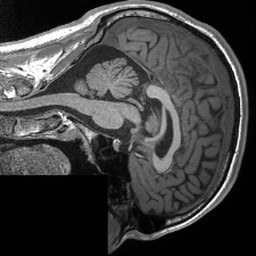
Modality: T1w
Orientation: sagittal
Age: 23
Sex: male